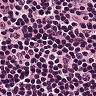
Metastatic tissue present: no